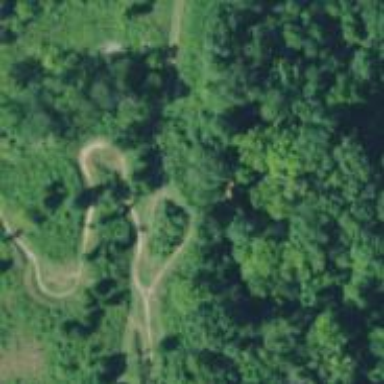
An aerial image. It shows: Path designated as bicycle road.